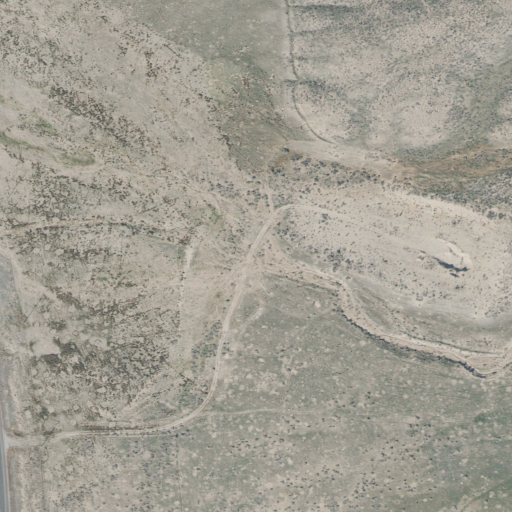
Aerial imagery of valley in Utah named Fayette Wash containing shrub, grassland, low intensity development, and open development